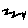
Label: zigzag